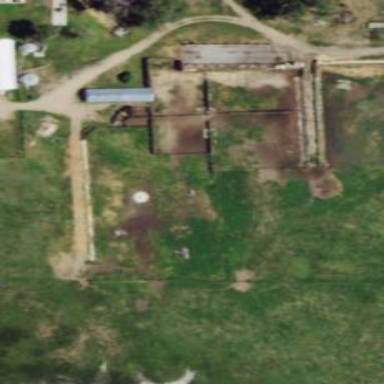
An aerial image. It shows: Farmyard area.